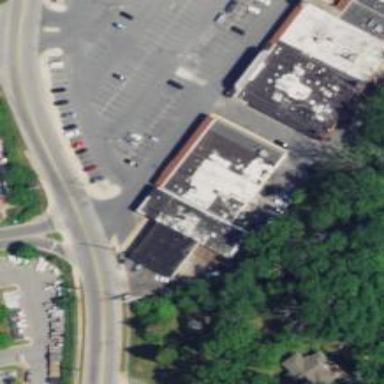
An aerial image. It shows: Convenience shop.